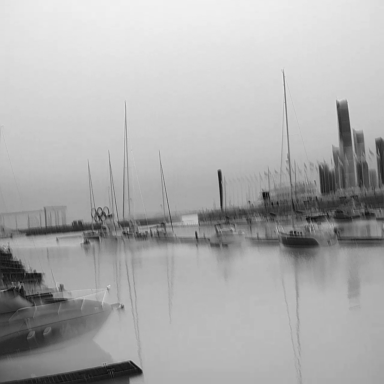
There are two canoes in the infrared image.